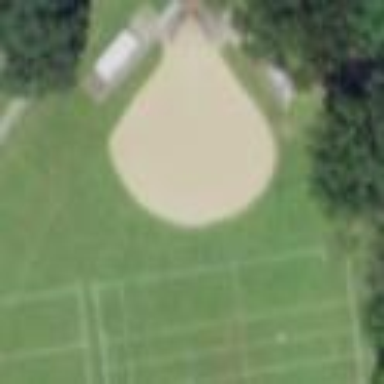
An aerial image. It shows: Baseball pitch for leisure land activities.